Question: I have a UIView with a list of items. When I click the search bar the keyboard comes up and the rest of the screen contains a grey overlay.

When I click on the grey overlay the keyboard disappears, however the overlay area stays on top and is not disappearing. What is the root of cause of this problem? How can I resolve it?
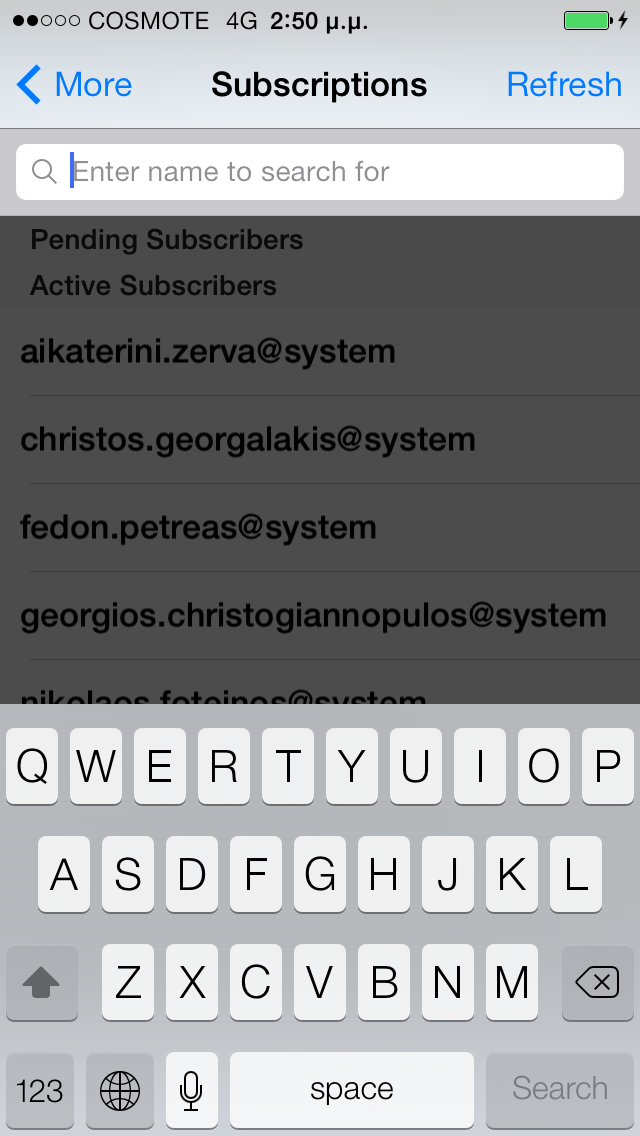
Answer: Check it:-
by giving breakpoint in the view controller
'''
po [self.view subviews]
(id) $1 = 0x0a3155f0 <__NSArrayM 0xa3155f0>(
<ATShadowTableView: 0xc341600; baseClass = UITableView; frame = (0 44; 320 411); clipsToBounds = YES; gestureRecognizers = <NSArray: 0xa627200>; layer = <CALayer: 0xa626d30>; contentOffset: {0, 0}>,
<UISearchBar: 0xa618f40; frame = (0 0; 320 44); text = ''; layer = <CALayer: 0xa619040>>,
<UIControl: 0xa329fc0; frame = (0 44; 320 455); alpha = 0.8; opaque = NO; animations = { opacity=<CABasicAnimation: 0xa32b4e0>; }; layer = <CALayer: 0xa32a060>>
)
'''
'''
- (void)searchDisplayControllerWillBeginSearch:(UISearchDisplayController *)controller
{
...
[self performSelector:@selector(removeOverlay) withObject:nil afterDelay:.01f];
}
- (void)removeOverlay
{
[[self.view.subviews lastObject] removeFromSuperview];
}
'''